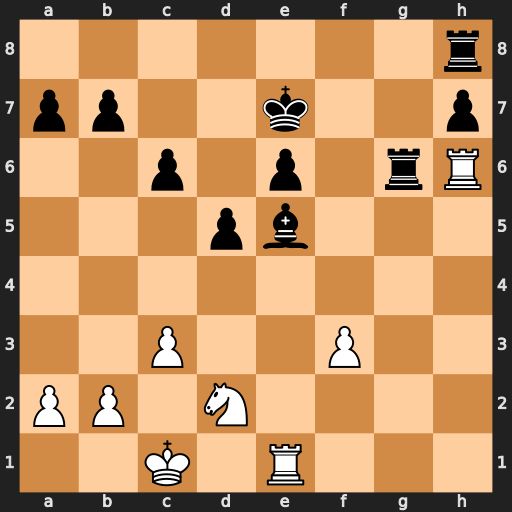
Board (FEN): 7r/pp2k2p/2p1p1rR/3pb3/8/2P2P2/PP1N4/2K1R3
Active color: w
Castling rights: -
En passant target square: -
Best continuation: Rxg6 hxg6 Rxe5